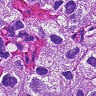
Metastatic tissue present: yes